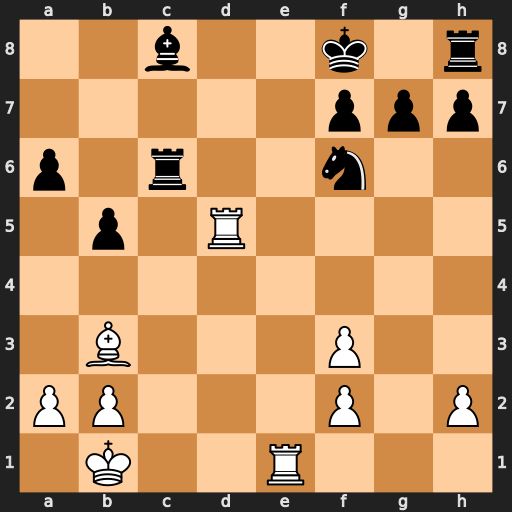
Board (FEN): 2b2k1r/5ppp/p1r2n2/1p1R4/8/1B3P2/PP3P1P/1K2R3
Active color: w
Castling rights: -
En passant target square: -
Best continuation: Rd8+ Ne8 Rexe8#